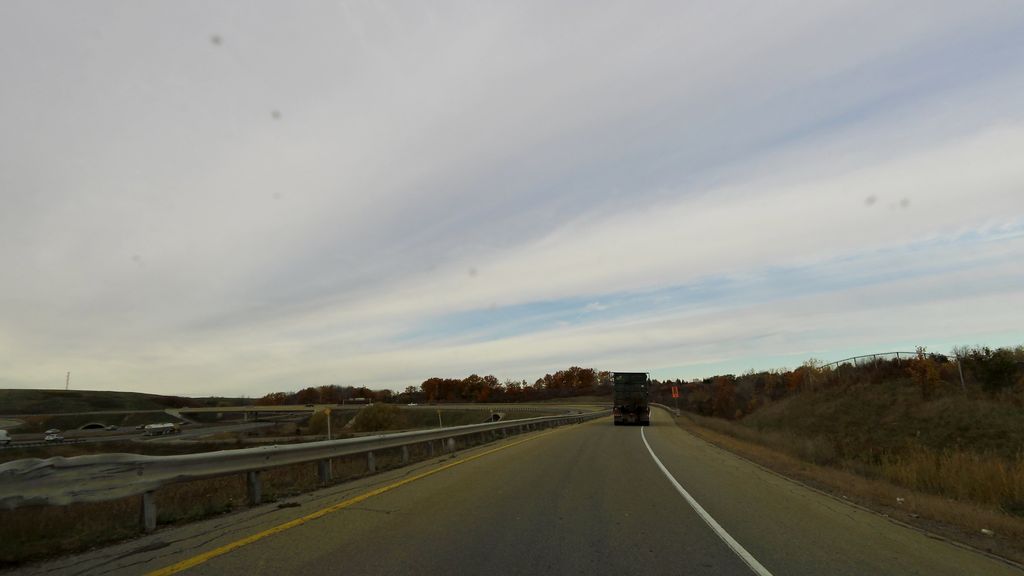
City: hamilton